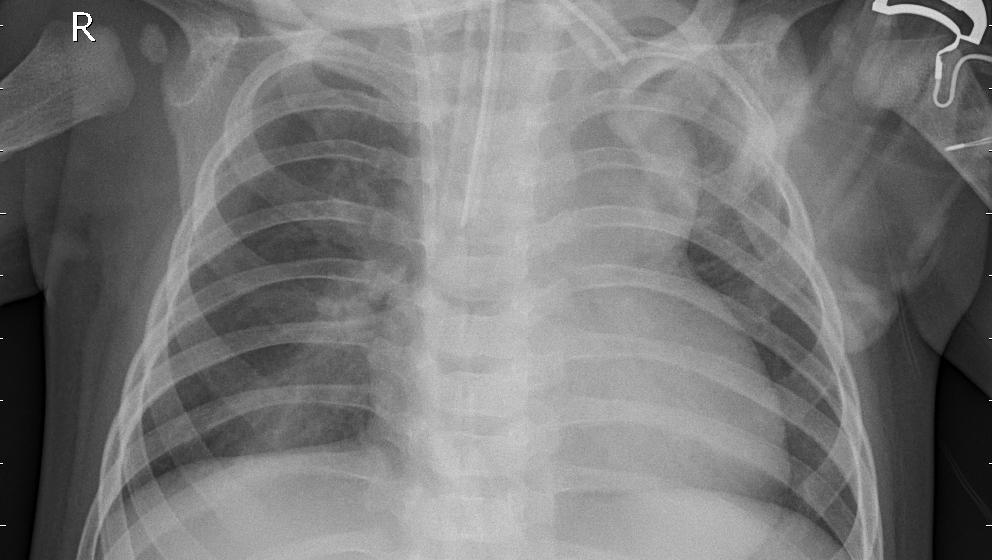
Diagnosis: PNEUMONIA